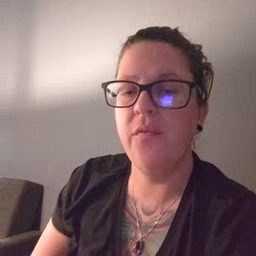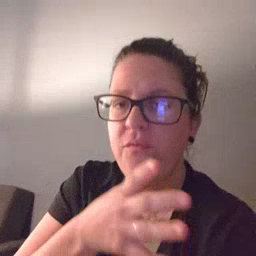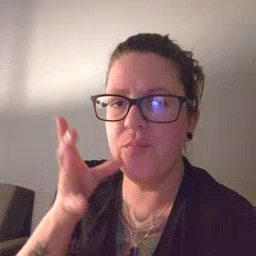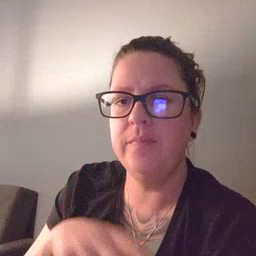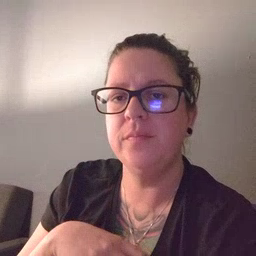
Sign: farm